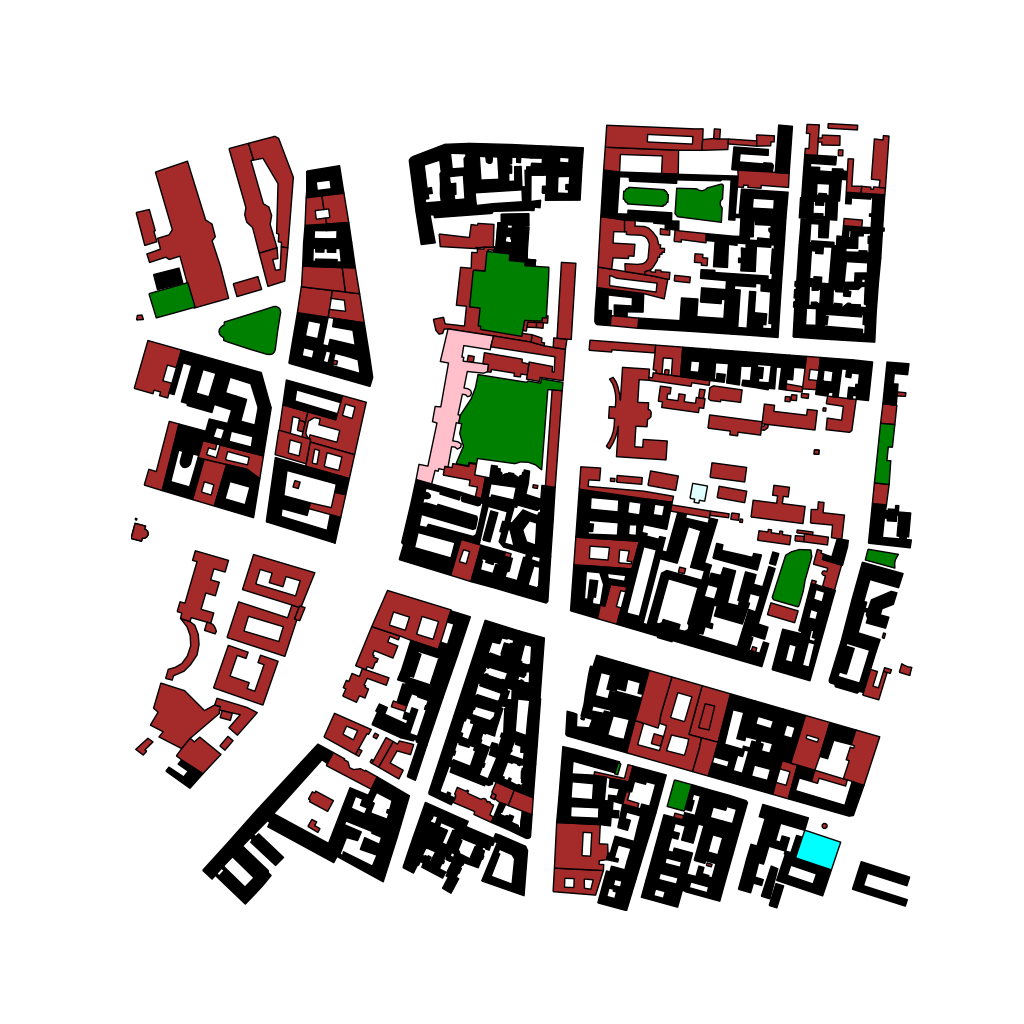
Tags: overhead vector_map, business, industrial, recreation, residential, special, historical, modern, soviet, individual_rise, low_rise, medium_rise, density_1, Building, Facility, Library, Mall, Morgue, Park, 1.0 km²